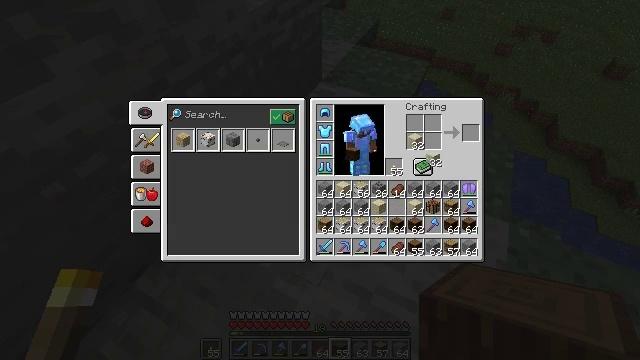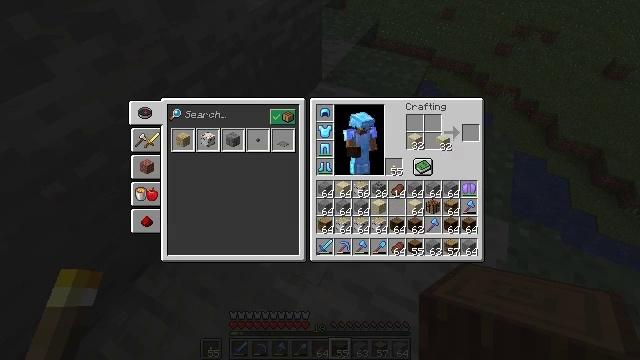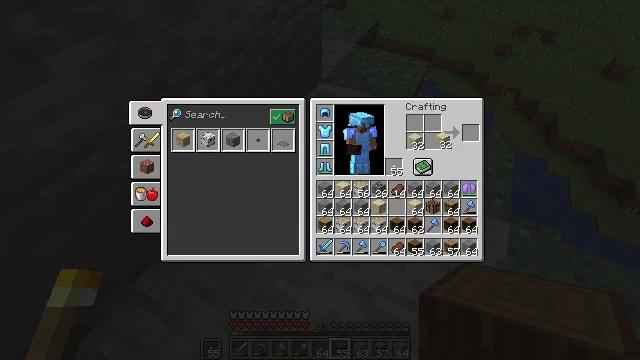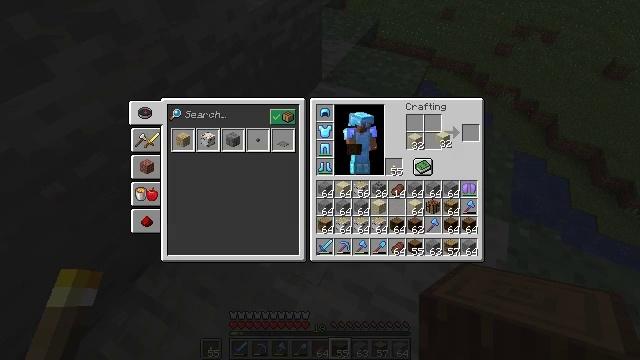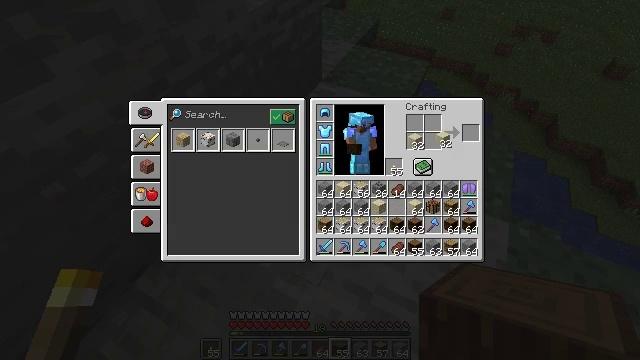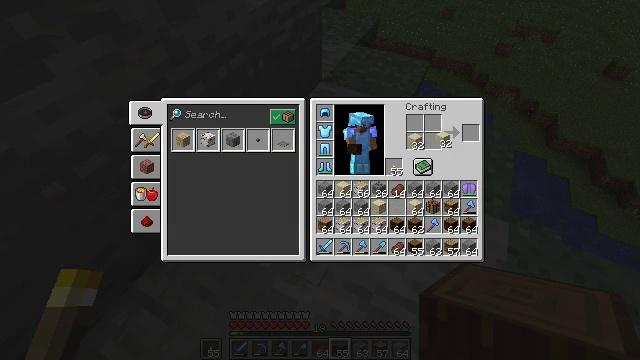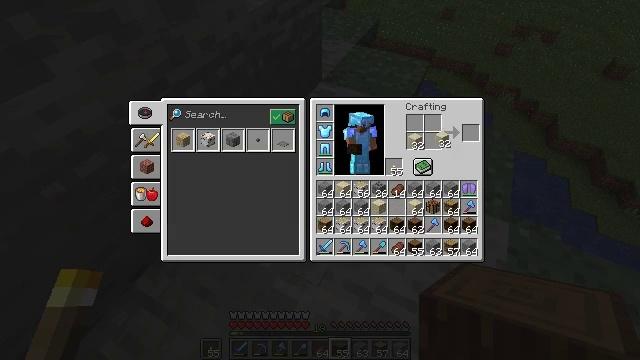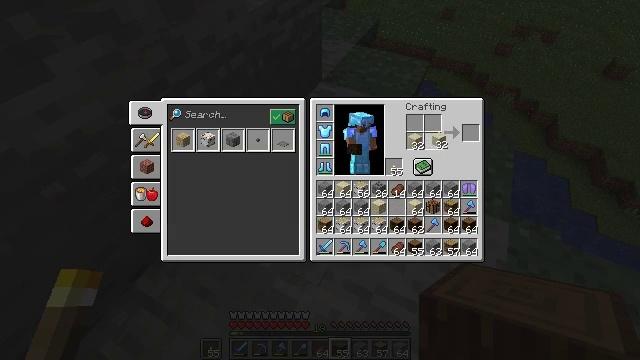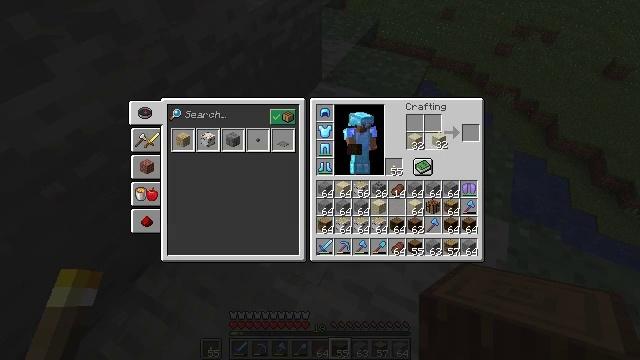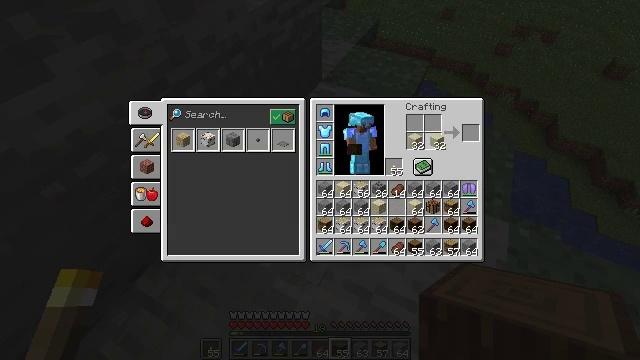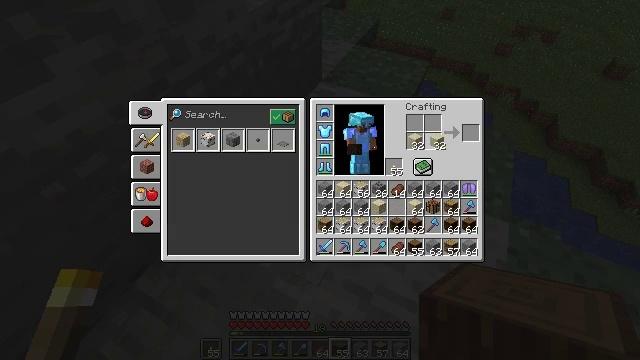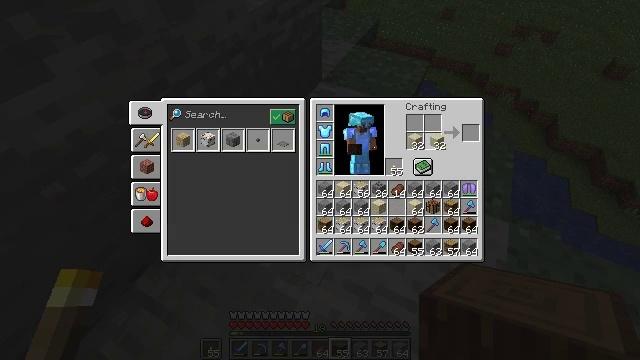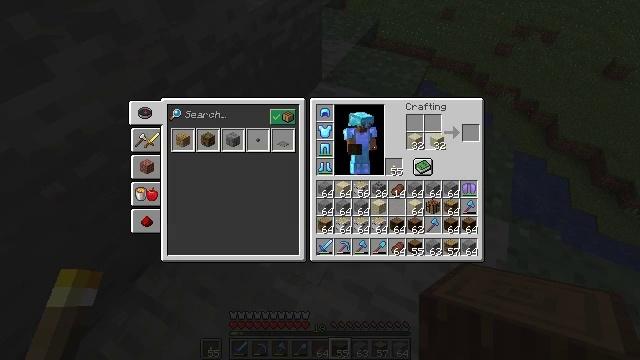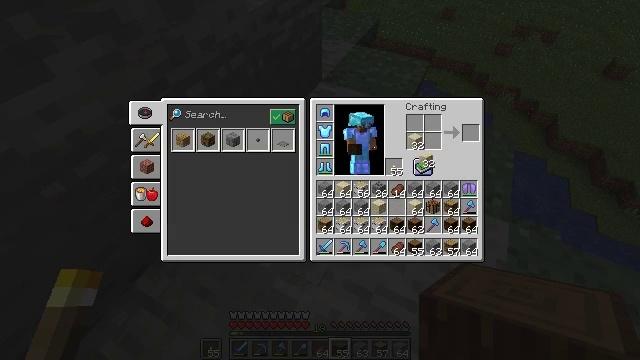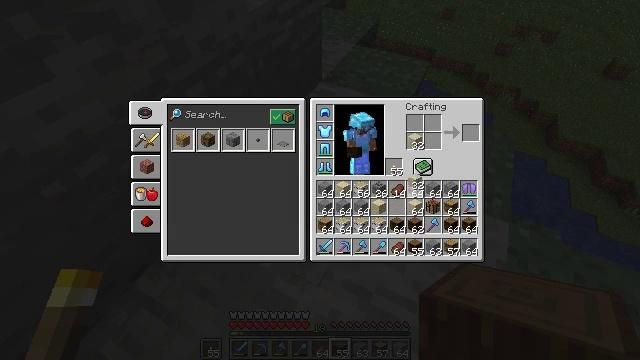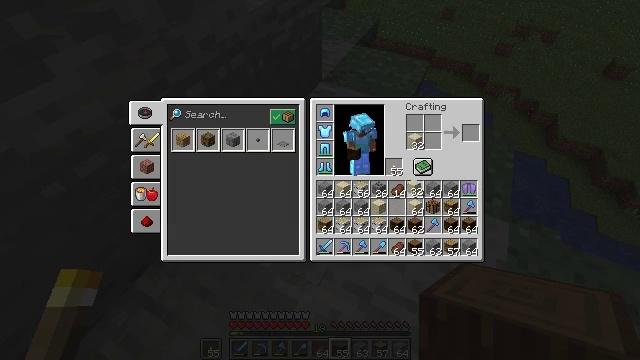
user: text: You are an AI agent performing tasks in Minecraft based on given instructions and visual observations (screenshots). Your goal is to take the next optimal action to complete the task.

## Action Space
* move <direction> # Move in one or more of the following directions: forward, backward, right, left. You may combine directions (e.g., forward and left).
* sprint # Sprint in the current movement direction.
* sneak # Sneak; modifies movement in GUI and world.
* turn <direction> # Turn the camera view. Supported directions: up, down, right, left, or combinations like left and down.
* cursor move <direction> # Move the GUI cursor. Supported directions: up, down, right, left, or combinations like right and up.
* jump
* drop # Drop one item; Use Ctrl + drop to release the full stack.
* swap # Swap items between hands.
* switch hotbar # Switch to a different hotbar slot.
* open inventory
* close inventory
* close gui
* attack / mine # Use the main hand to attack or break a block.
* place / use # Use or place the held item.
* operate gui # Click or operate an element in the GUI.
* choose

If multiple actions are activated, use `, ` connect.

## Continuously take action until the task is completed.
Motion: motion action
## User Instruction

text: Remove a stone from the inventory.
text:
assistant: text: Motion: cursor move right and up
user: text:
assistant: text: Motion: no_op
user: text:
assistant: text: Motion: no_op
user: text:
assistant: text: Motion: no_op
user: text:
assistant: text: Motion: no_op
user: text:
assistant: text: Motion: no_op
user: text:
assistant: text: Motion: no_op
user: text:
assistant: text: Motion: no_op
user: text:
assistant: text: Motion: no_op
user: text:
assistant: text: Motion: no_op
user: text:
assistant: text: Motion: operate gui
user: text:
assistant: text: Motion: operate gui
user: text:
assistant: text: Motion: cursor move left and down
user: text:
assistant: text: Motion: cursor move left and down
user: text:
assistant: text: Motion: no_op
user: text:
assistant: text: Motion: no_op
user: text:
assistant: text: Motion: no_op
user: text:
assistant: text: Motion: no_op
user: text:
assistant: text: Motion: no_op
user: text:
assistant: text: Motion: no_op
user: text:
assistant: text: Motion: no_op
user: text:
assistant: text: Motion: no_op
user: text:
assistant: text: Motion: cursor move right and up
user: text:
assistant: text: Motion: cursor move up
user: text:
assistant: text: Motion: no_op
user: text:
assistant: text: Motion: no_op
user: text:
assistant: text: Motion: no_op
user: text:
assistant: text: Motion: no_op
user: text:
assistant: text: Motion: no_op
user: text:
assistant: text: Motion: operate gui